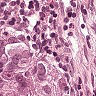
Metastatic tissue present: yes